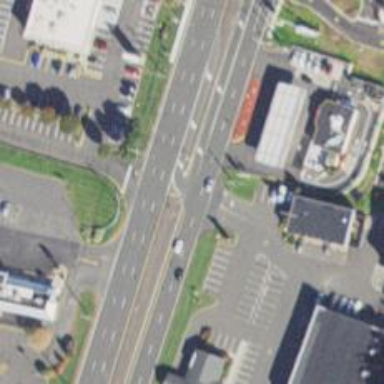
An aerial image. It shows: Secondary link road with asphalt surface.